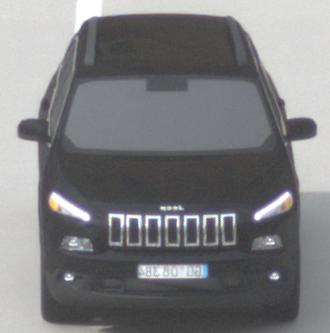
Make: Jeep
Model: Cherokee 3.2 V6 Pentastar
Detailed model: Cherokee (KL)
Model produced from: 2014/07
Model produced until: 2015/07
Doors: 5
Color: black
Road condition: dry road
Daytime: morning or afternoon
Contrast: low contrast